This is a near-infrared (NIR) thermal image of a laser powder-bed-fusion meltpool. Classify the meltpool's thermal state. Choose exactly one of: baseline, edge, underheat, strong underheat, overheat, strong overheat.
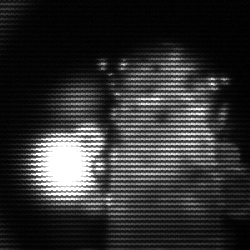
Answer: strong underheat